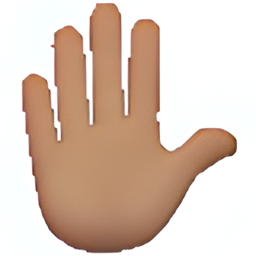
Name: raised hand
Emoji: ✋🏽
Group: People & Body
Sub-group: hand-fingers-open